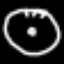
Label: clock